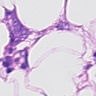
Metastatic tissue present: yes